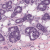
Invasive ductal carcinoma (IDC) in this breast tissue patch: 0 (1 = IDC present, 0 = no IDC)